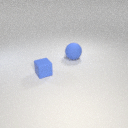
small blue rubber cube in front of large blue rubber sphere